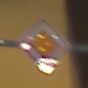
Verkehrszeichen: Vorfahrtsstrasse
Umgebung: Outdoor, Urban
Tageszeit: Night
Wetter: Clear
Licht: Artificial
Jahreszeit: NotSpecified
Kontrast: HighContrast